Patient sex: M
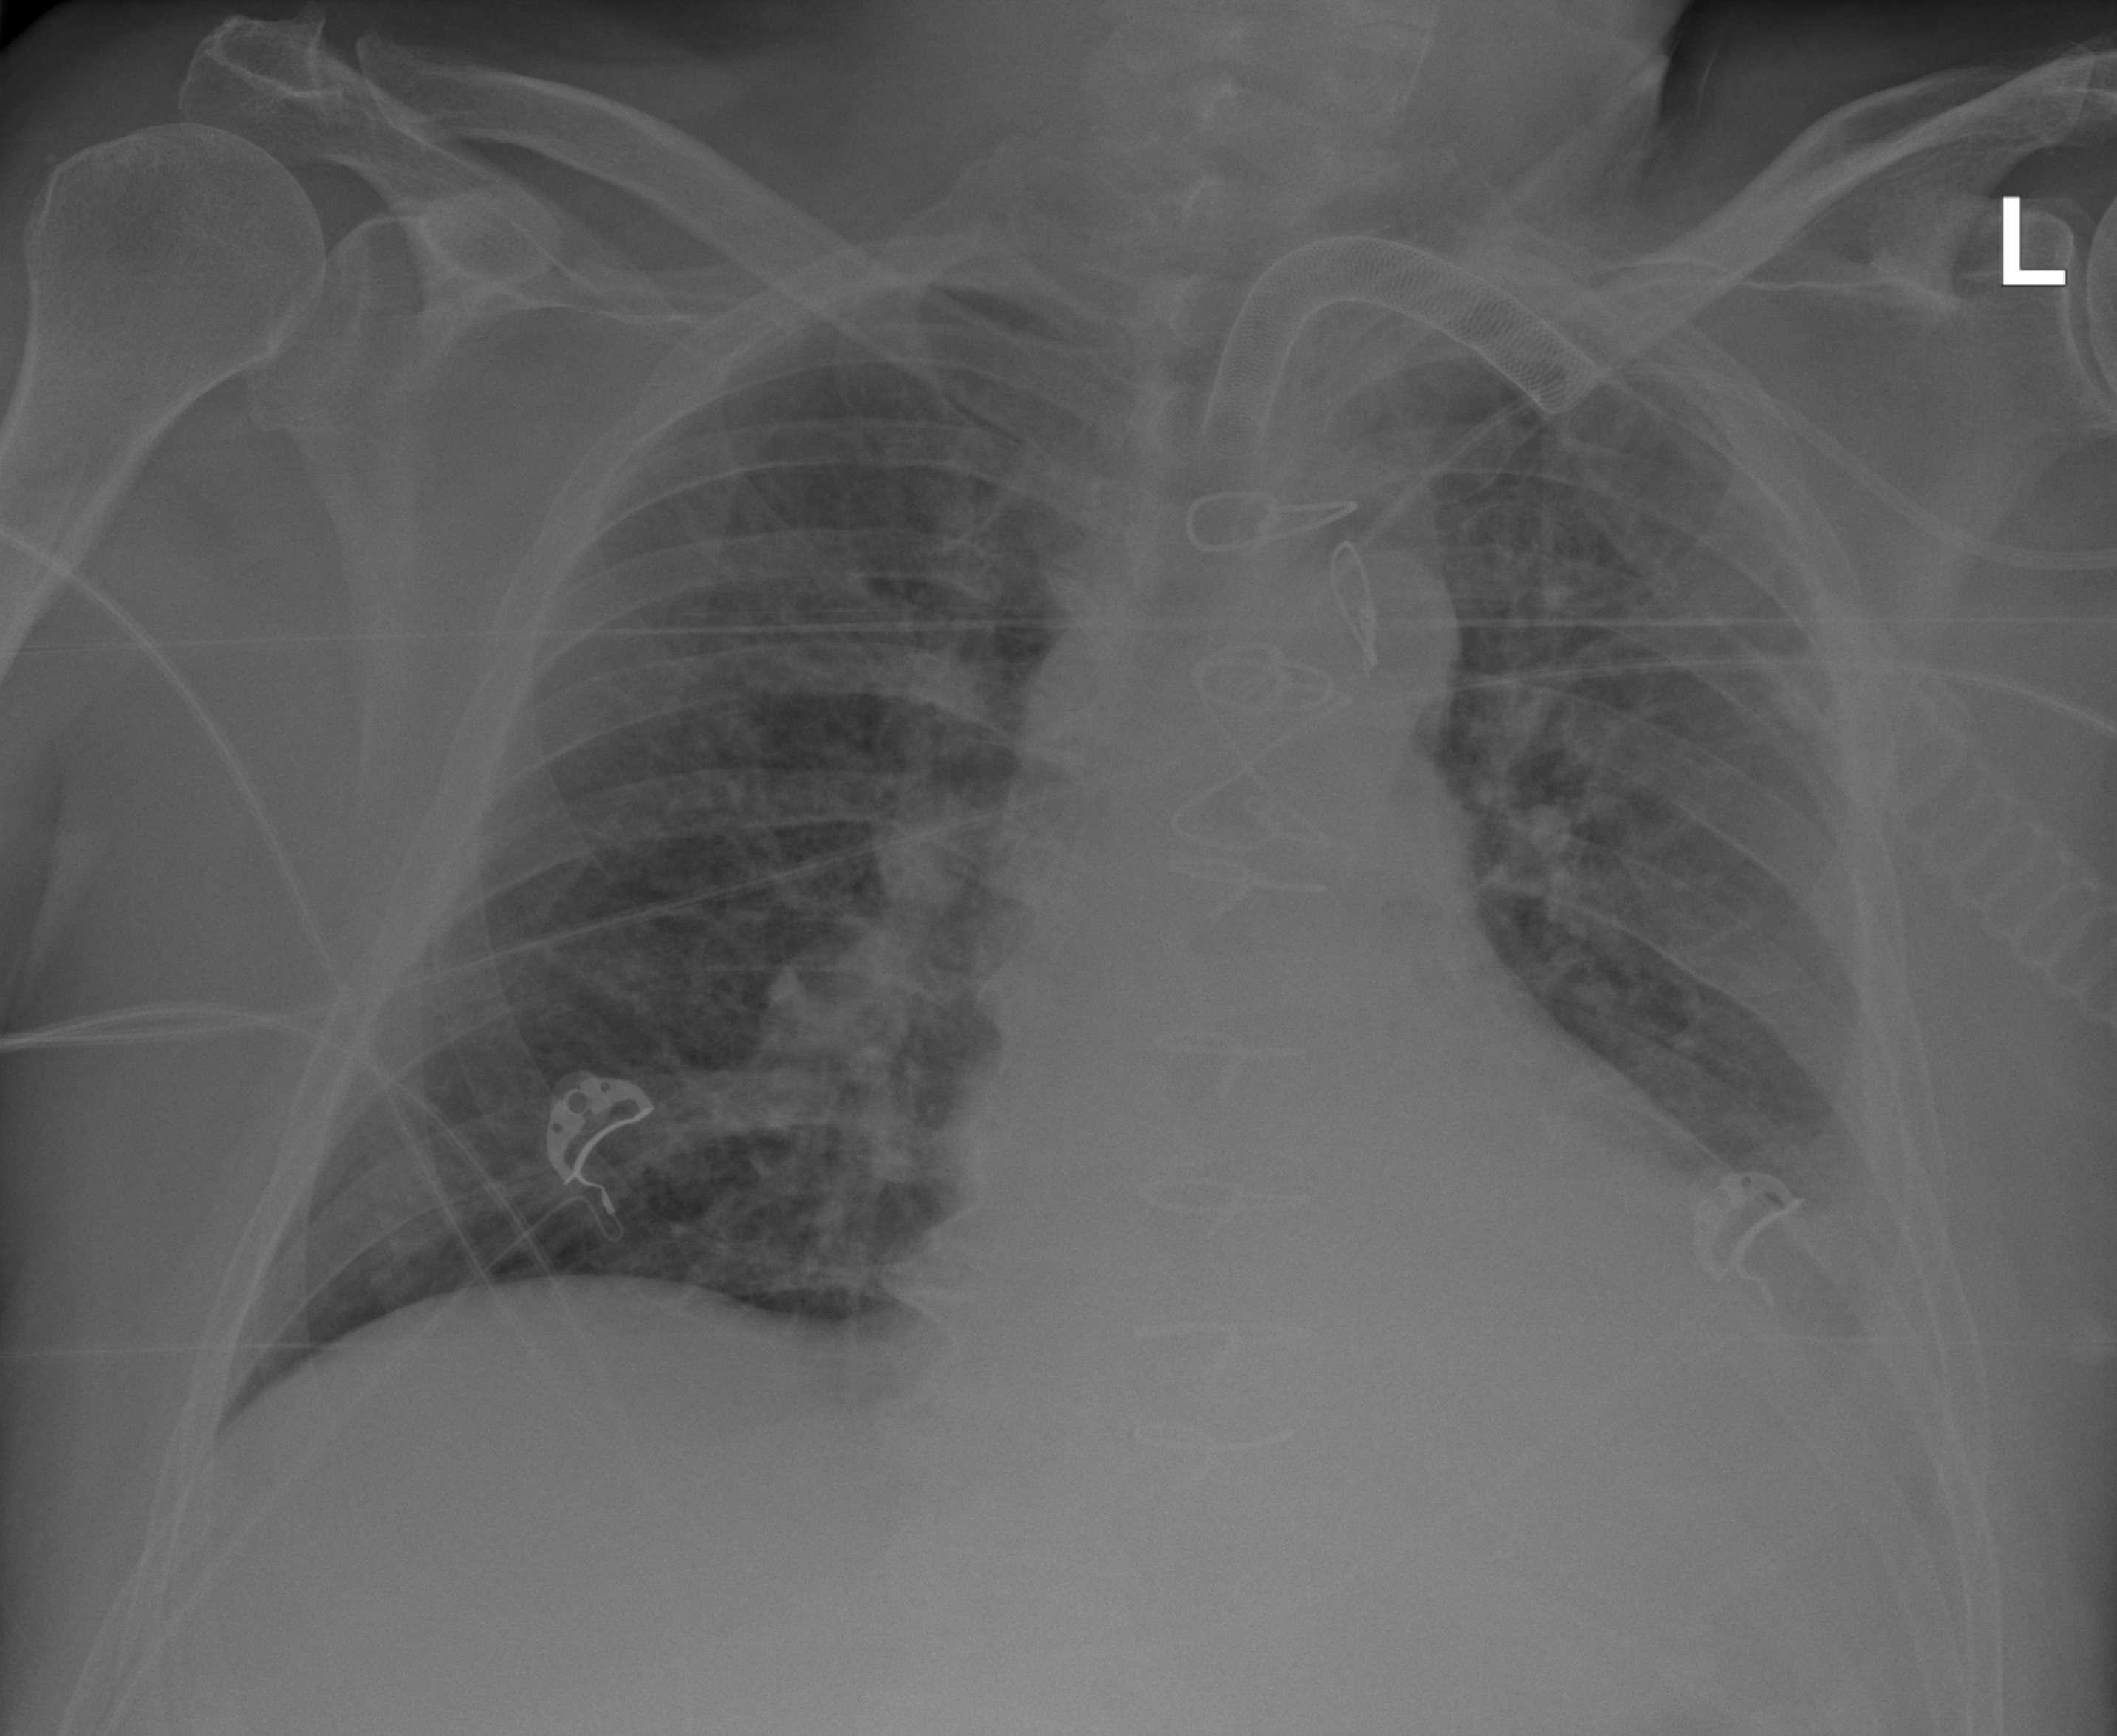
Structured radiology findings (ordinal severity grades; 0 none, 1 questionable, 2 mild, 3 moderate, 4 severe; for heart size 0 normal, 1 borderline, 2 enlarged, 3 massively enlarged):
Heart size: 1
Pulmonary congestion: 2
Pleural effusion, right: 0
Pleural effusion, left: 3
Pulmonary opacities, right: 1
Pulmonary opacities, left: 1
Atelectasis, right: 2
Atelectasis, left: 3